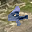
Label: 4